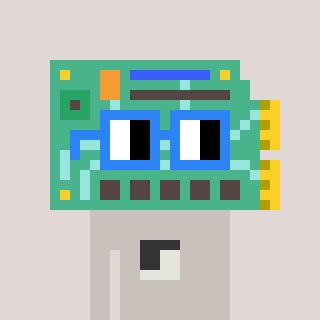
a pixel art character with square blue glasses, a chipboard-shaped head and a foggrey-colored body on a warm background